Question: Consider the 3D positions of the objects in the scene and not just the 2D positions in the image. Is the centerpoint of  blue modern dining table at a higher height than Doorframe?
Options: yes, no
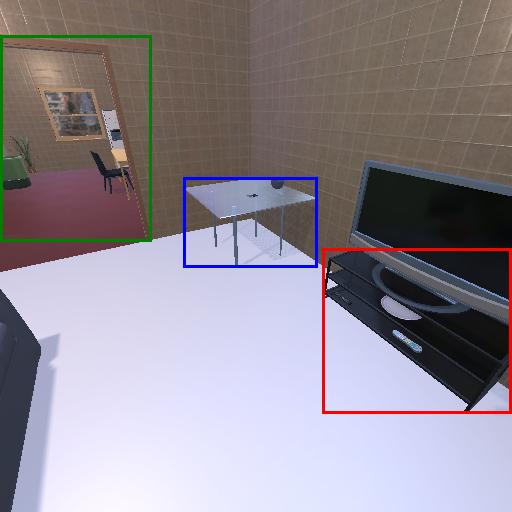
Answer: yes